九年级 · 变换几何
如图,$triangleABC$的顶点都在方格线的交点(格点)上,如果将$triangleABC$绕$C$点按逆时针方向旋转$90^{circ}$,那么点$B$的对应点$B^{prime}$的坐标是
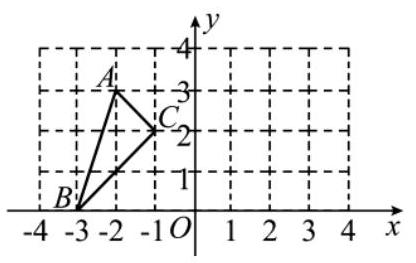
答案: $(1,0)$
解析: 易知$angleACB=90^{circ}$,延长$AC$到$B^{prime}$使$CB^{prime}=CB.B^{prime}$恰好落在$(1,0)$处.